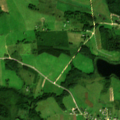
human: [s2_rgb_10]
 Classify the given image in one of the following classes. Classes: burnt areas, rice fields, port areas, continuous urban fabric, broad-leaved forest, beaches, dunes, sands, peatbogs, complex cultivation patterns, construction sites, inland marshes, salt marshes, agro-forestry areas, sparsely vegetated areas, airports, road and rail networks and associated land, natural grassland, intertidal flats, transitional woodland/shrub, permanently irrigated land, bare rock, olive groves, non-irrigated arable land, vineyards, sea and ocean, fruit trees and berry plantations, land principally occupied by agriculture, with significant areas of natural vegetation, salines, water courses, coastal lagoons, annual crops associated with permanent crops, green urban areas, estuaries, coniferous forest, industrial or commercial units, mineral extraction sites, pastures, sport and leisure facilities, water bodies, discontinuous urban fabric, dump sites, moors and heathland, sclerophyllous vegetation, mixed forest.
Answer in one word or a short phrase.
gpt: discontinuous urban fabric, non-irrigated arable land, pastures, land principally occupied by agriculture, with significant areas of natural vegetation, coniferous forest, transitional woodland/shrub, water bodies